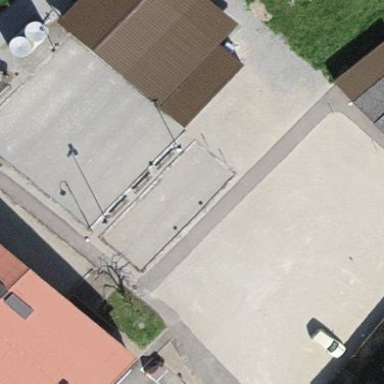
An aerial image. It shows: Boules pitch with fine gravel surface for leisure land.